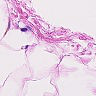
Metastatic tissue present: no